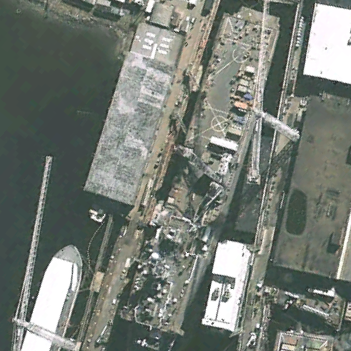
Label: combat